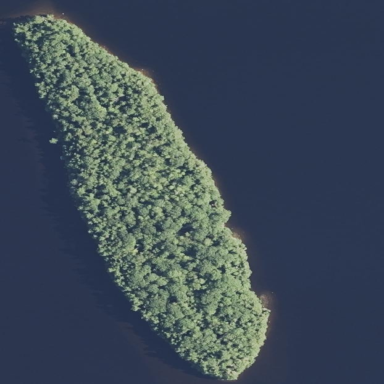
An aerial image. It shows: Island.